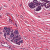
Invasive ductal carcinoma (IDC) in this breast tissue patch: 0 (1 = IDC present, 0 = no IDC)